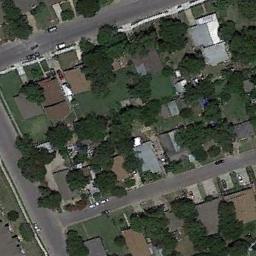
Label: residential